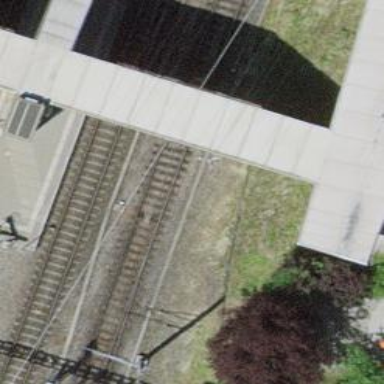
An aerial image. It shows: Railway switch.